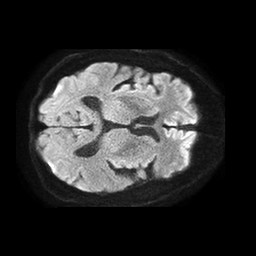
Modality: TRACE
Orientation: axial
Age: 78
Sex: male
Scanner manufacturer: philips
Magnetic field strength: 1.5 T
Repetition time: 4.6 s
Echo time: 0.08631 s